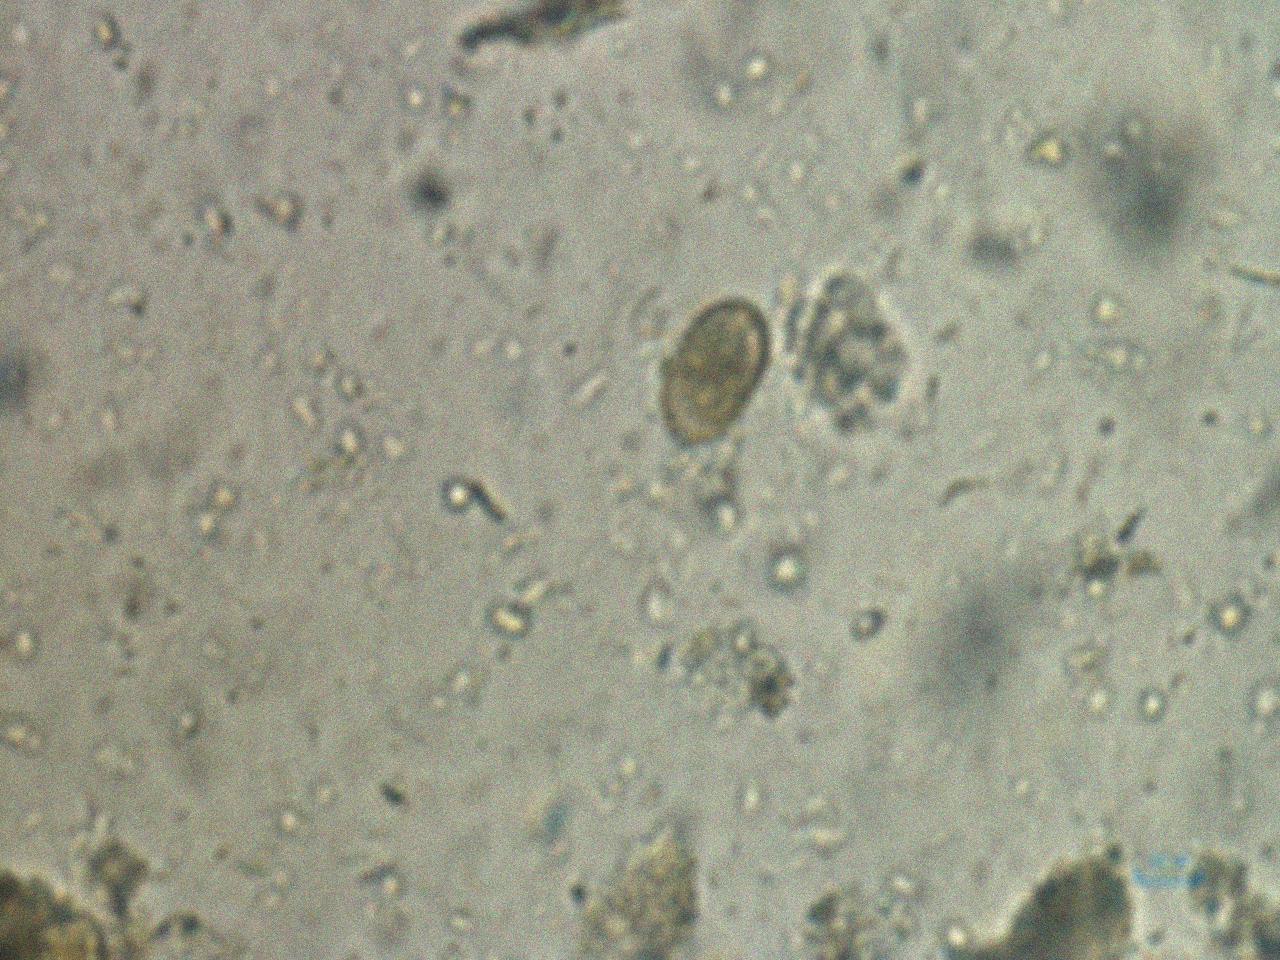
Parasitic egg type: Capillaria philippinensis